Aerial crown-view tile of a tropical tree (Barro Colorado Island, Panama), acquired 20250217:
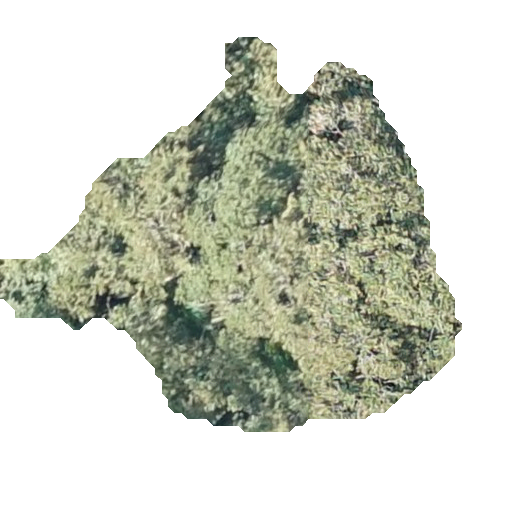
Species: Luehea seemannii
GBIF accepted scientific name: Luehea seemannii
Crown area: 159.484 m²